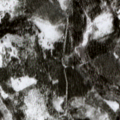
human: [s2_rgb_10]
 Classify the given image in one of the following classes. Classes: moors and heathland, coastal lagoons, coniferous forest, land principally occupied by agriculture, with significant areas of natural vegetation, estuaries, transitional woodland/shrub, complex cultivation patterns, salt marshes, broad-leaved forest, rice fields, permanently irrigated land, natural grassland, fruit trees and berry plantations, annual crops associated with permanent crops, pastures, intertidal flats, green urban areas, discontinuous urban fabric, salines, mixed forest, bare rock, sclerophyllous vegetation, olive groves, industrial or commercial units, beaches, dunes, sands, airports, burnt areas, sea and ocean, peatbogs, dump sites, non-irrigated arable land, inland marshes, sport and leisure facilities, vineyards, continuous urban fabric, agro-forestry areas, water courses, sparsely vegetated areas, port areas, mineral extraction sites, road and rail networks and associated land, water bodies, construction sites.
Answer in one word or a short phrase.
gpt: mixed forest, transitional woodland/shrub